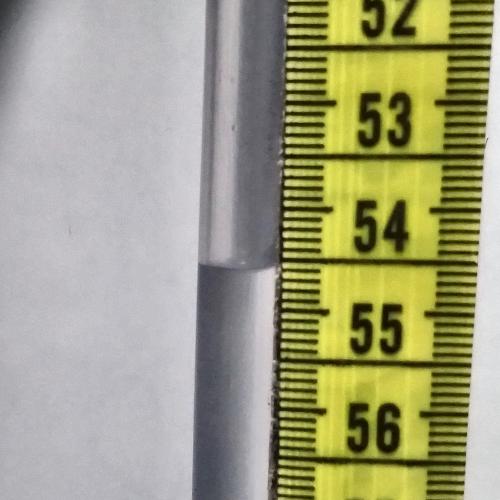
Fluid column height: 54.6 cm